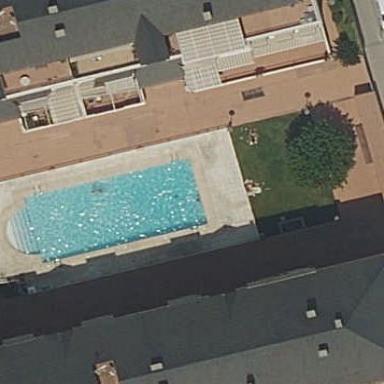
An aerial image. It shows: Outdoor swimming pool on leisure land.